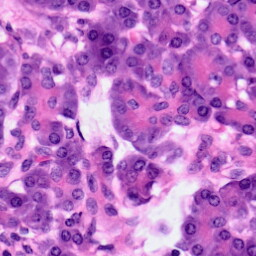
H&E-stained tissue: Pancreatic